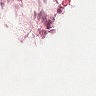
Metastatic tissue present: no